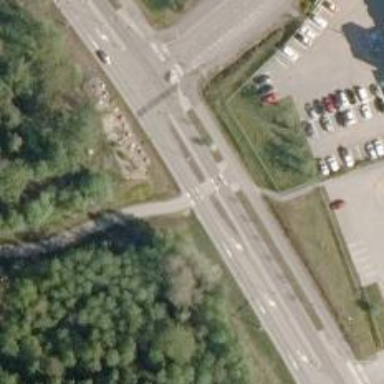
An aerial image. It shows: Uncontrolled crossing on the road.